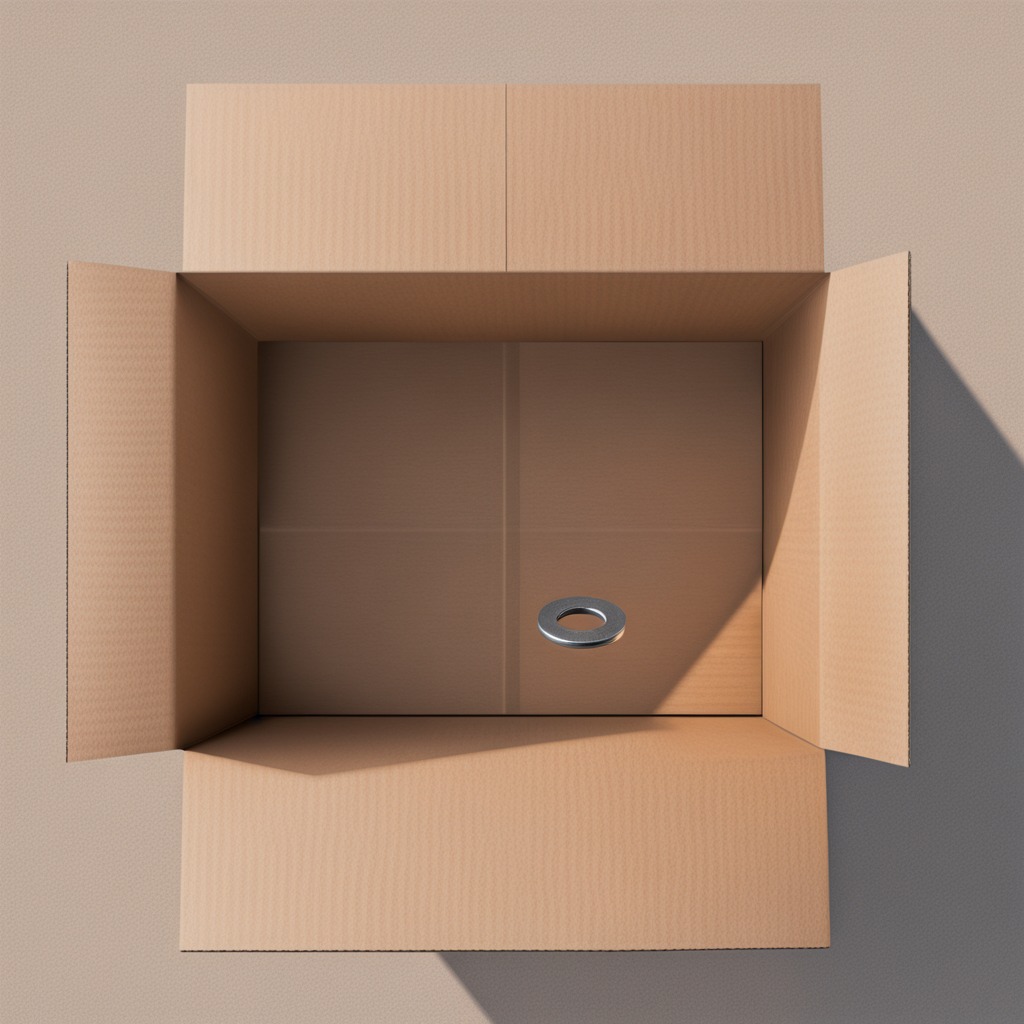
A flat metal washer is lying on a clean dry cardboard box surface in an outdoor workshop during daytime bright natural light soft shadows slightly creased but